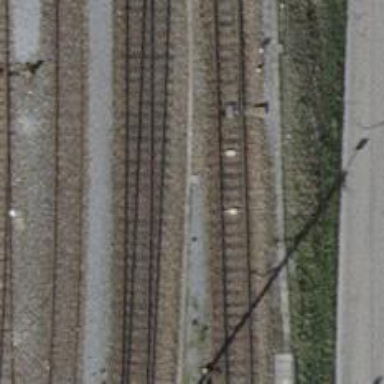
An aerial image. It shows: Single-track electrified railway with contact line.